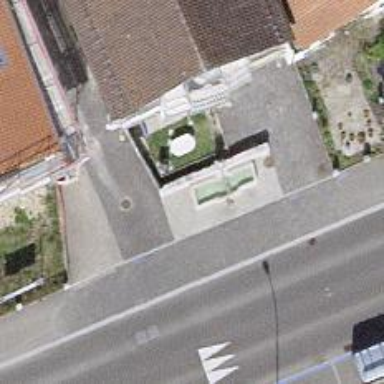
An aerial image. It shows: Beautiful fountain.